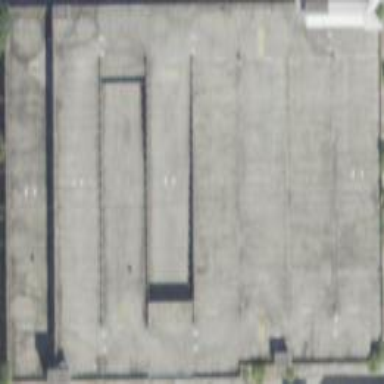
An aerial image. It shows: Multi-storey parking building.